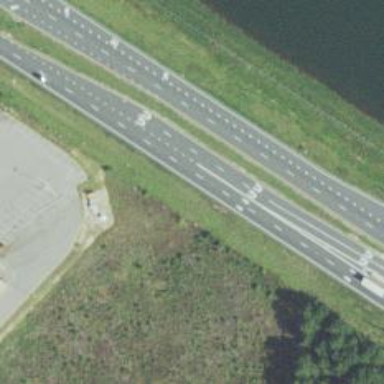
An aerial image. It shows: Expressway with asphalt surface classified as trunk highway.